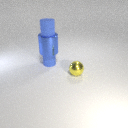
small yellow metal sphere in front of small blue rubber cylinder